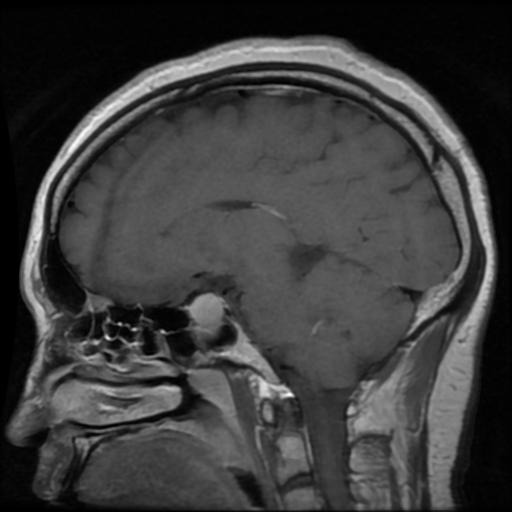
Label: pituitary